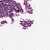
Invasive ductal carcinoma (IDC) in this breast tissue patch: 0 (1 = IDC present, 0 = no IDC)